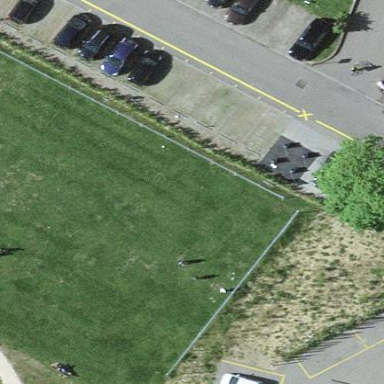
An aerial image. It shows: Street side parking area.